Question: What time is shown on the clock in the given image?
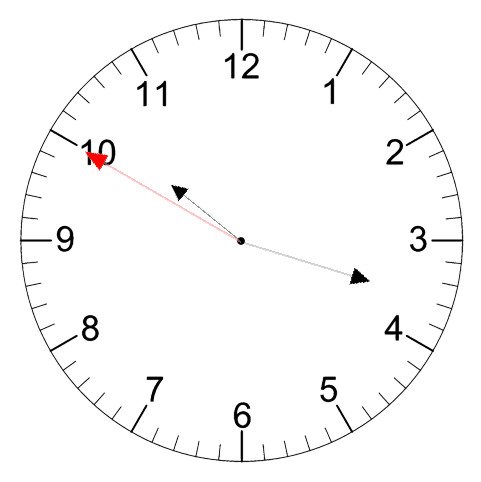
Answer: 10:17:50